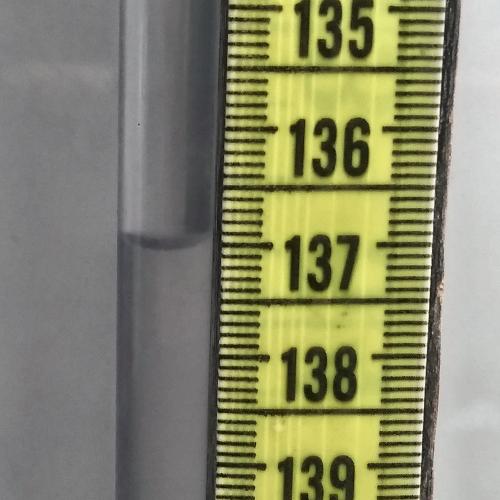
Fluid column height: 137.0 cm